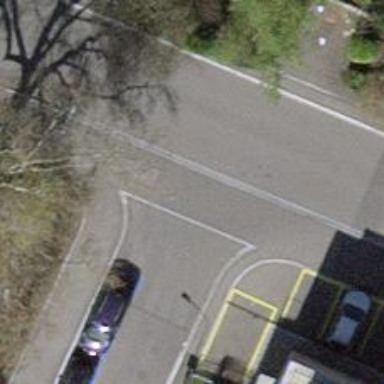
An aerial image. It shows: Unmarked crossing with traffic calming table on the road.